Question: I am working on a custom control that a slidable list of images. I decided to implement this slideable image list as a ListView with Horizontal orientation.
Below is the XAML for the said implementation (the use of Borders and different background colors is only to illustrate the issue):
'''
<Page
x:Class="VanillaListView.MainPage"
xmlns="http://schemas.microsoft.com/winfx/2006/xaml/presentation"
xmlns:x="http://schemas.microsoft.com/winfx/2006/xaml"
xmlns:d="http://schemas.microsoft.com/expression/blend/2008"
xmlns:mc="http://schemas.openxmlformats.org/markup-compatibility/2006"
xmlns:local="using:VanillaListView"
mc:Ignorable="d">
<Page.Resources>
<DataTemplate x:Key="ListViewItemTemplate" x:DataType="BitmapImage">
<Border BorderBrush="Red"
BorderThickness="1"
Padding="0"
HorizontalAlignment="Center"
VerticalAlignment="Center"
Background="White">
<Image x:Name="theIcon"
Stretch="UniformToFill"
Source="{Binding Path=DisplayImage}"
HorizontalAlignment="Center"
VerticalAlignment="Center">

</Border>
</DataTemplate>
</Page.Resources>
<Grid Background="{ThemeResource ApplicationPageBackgroundThemeBrush}">
<Grid.RowDefinitions>
<RowDefinition Height="6.7*"/>
<RowDefinition Height="10*"/>
<RowDefinition Height="80*"/>
</Grid.RowDefinitions>
<ListView x:Name="theListView"
ItemsSource="{Binding MyImageList}"
Grid.Row="0"
ItemTemplate="{StaticResource ListViewItemTemplate}"
ScrollViewer.HorizontalScrollBarVisibility="Hidden"
ScrollViewer.HorizontalScrollMode="Enabled"
ScrollViewer.VerticalScrollBarVisibility="Hidden"
ScrollViewer.VerticalScrollMode="Disabled">
<ListView.DataContext>
<local:MyViewModel/>
</ListView.DataContext>
<ListView.ItemsPanel>
<ItemsPanelTemplate>
<ItemsStackPanel Orientation="Horizontal"
HorizontalAlignment="Stretch"
VerticalAlignment="Stretch"/>
</ItemsPanelTemplate>
</ListView.ItemsPanel>
<ListView.ItemContainerStyle>
<Style TargetType="ListViewItem">
<Setter Property="Padding" Value="0"/>
<Setter Property="Margin" Value="0"/>
<Setter Property="HorizontalAlignment" Value="Center"/>
<Setter Property="VerticalAlignment" Value="Top"/>
<Setter Property="HorizontalContentAlignment" Value="Center"/>
<Setter Property="VerticalContentAlignment" Value="Stretch"/>
<Setter Property="BorderBrush" Value="Black"/>
<Setter Property="BorderThickness" Value="1"/>
<Setter Property="Background" Value="LightBlue"/>
<Setter Property="Template">
<Setter.Value>
<ControlTemplate TargetType="ListViewItem">
<ListViewItemPresenter HorizontalAlignment="Center"
HorizontalContentAlignment="Center"
ListViewItemPresenterHorizontalContentAlignment="Center"
ListViewItemPresenterPadding="0"
Margin="0"
BorderThickness="1" BorderBrush="Black"
ListViewItemPresenterVerticalContentAlignment="Top"
Background="LightBlue"/>
</ControlTemplate>
</Setter.Value>
</Setter>
</Style>
</ListView.ItemContainerStyle>
</ListView>
</Grid>
</Page>
'''
That XAML produces the following output (I have annotated it with what I hope to accomplish):

Is it possible to reduce the width of the box within which the individual List View Items are rendered, so that the interleave between the icons can be reduced? Ideally, I'd prefer that the interleave be able to be controlled via a user specified width (in which case, I will end up implementing this as a UserControl).
If there isn't a way to reduce the interleave, then what are the alternatives to accomplish the same result? I have already tried ContentMargin and Margin with very limited success and found out that it doesn't solve my problem.
Thanks for all your help!
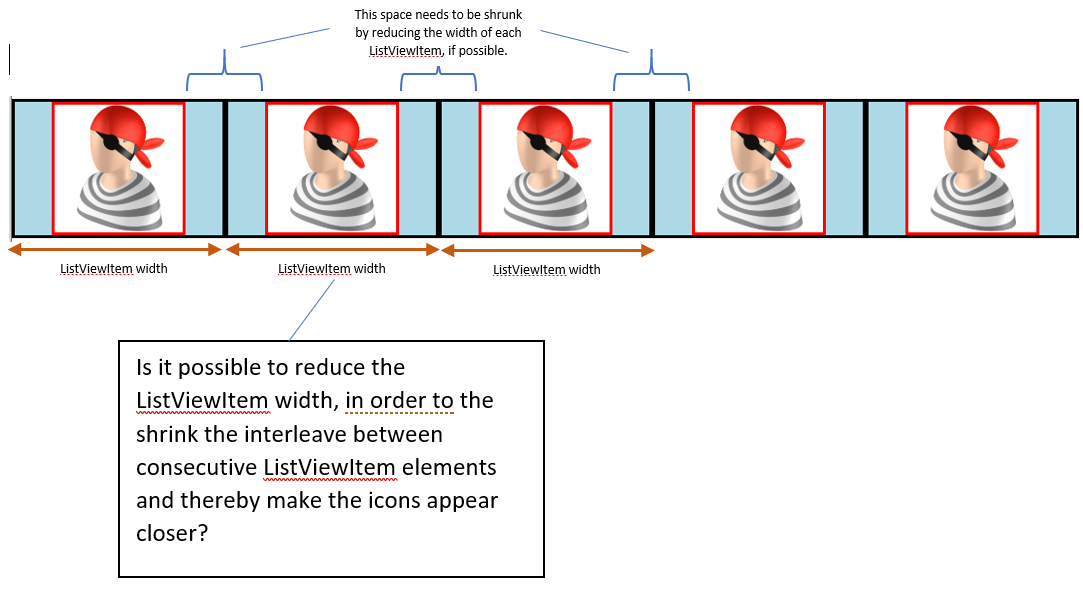
Answer: You need to change the default value of 'MinWidth' property of 'ListViewItem':
'''
<ListView x:Name="theListView" ...>
...
<ListView.ItemContainerStyle>
<Style TargetType="ListViewItem">
...
<Setter Property="MinWidth" Value="0"/>
...
</Style>
</ListView.ItemContainerStyle>
</ListView>
'''
However, I can't disagree with Sean O'Neil that <URL>.